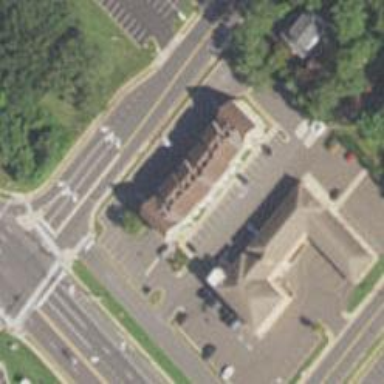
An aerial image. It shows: Healthcare clinic.